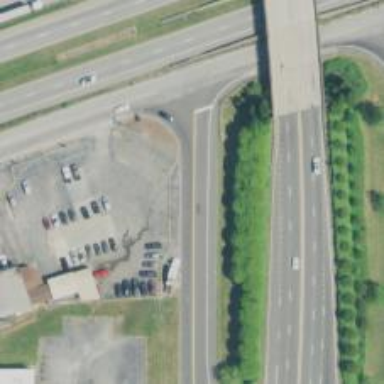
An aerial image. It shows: Asphalt road at the secondary link level.